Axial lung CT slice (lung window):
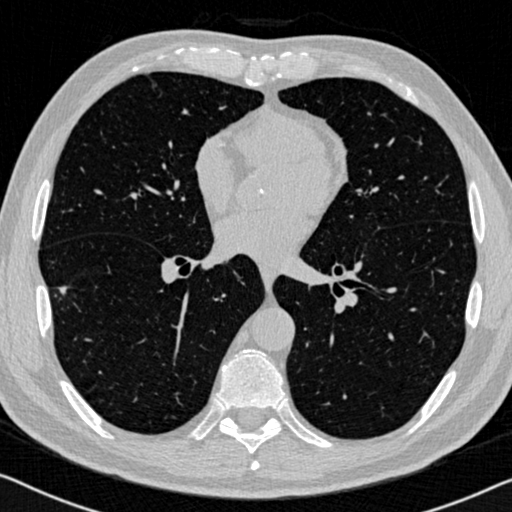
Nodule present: yes
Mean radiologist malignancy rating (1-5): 4.25